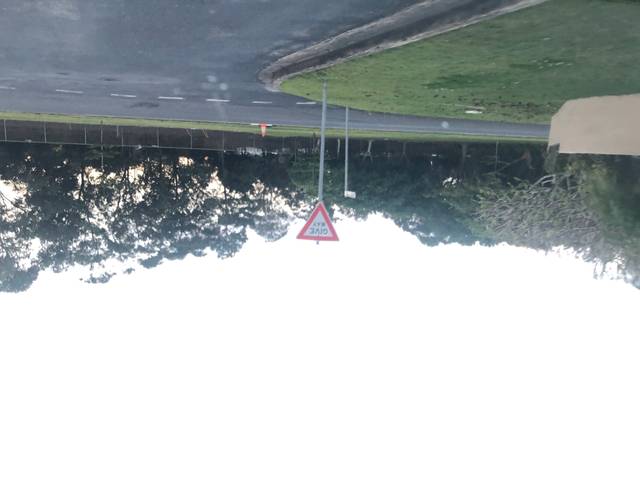
Region: Australia
Coordinates: -30.296, 153.135